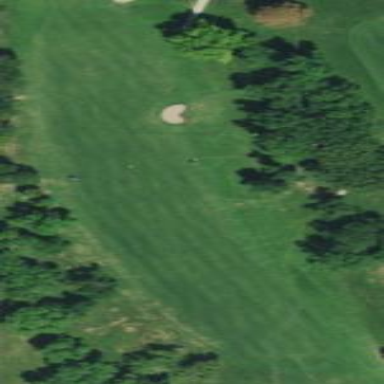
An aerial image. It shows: Well-maintained grassy golf fairway for the sport of golf.